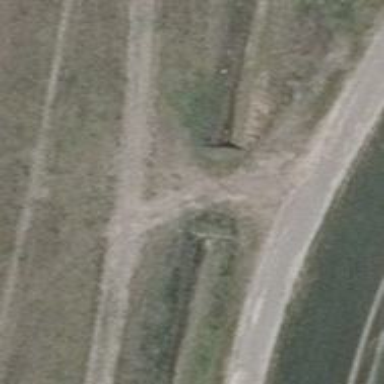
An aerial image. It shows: Culvert tunnel.